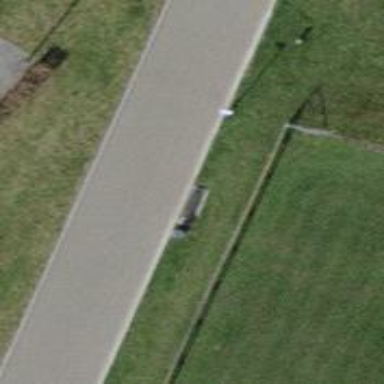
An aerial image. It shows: Black bench.